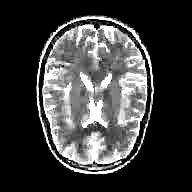
Label: notumor